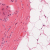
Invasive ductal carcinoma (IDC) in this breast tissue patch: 0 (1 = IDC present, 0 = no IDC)